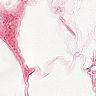
Metastatic tissue present: no